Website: apple
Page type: newsletter-management
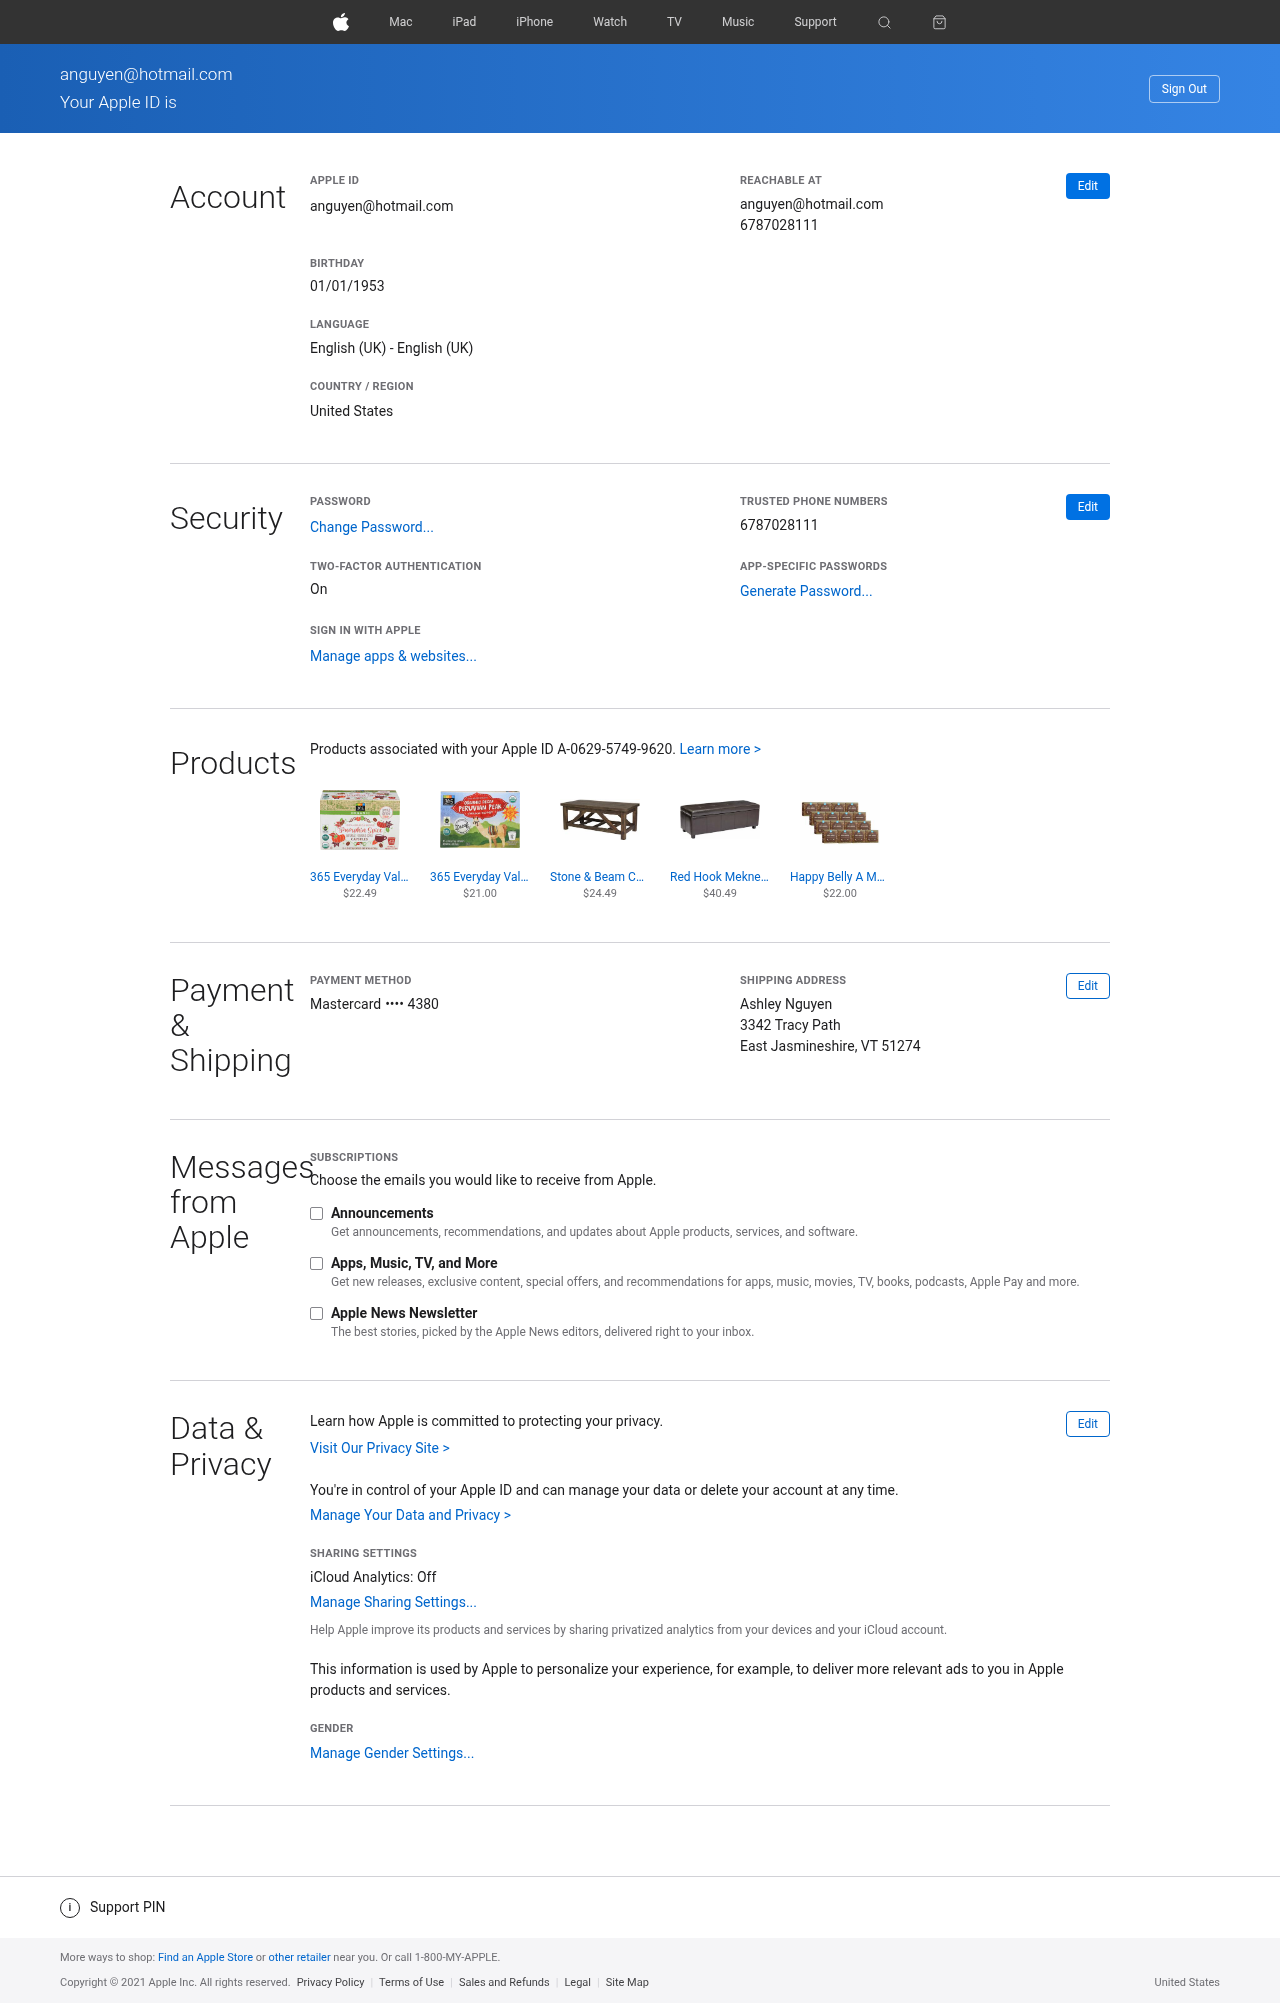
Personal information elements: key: PII_CARD_LAST4
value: •••• 4380
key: PII_CARD_TYPE
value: Mastercard
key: PII_CITY_STATE_ZIP
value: East Jasmineshire, VT 51274
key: PII_COUNTRY
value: United States
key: PII_DOB
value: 01/01/1953
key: PII_EMAIL
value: anguyen@hotmail.com
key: PII_FULLNAME
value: Ashley Nguyen
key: PII_PHONE
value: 6787028111
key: PII_STREET
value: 3342 Tracy Path
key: PII_EMAIL2
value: anguyen@hotmail.com
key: PII_EMAIL3
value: anguyen@hotmail.com
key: PII_PHONE2
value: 6787028111
Product elements: key: PRODUCT1_NAME
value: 365 Everyday Value Organic Pumpkin Spice Coffee Capsule, 12 ct
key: PRODUCT1_PRICE
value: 22.49
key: PRODUCT2_NAME
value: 365 Everyday Value, Organic Decaf Peruvian Peak Coffee Capsules, 12 ct
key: PRODUCT2_PRICE
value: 21
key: PRODUCT3_NAME
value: Stone & Beam Coffee Tables
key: PRODUCT3_PRICE
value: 24.49
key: PRODUCT4_NAME
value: Red Hook Meknes Rectangular Faux Leather Storage Ottoman Bench - Dark Cocoa
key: PRODUCT4_PRICE
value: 40.49
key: PRODUCT5_NAME
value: Happy Belly A Modo Mio Capsule 100% Arabica 256 Capsules (16 x 16)
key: PRODUCT5_PRICE
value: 22